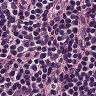
Metastatic tissue present: no